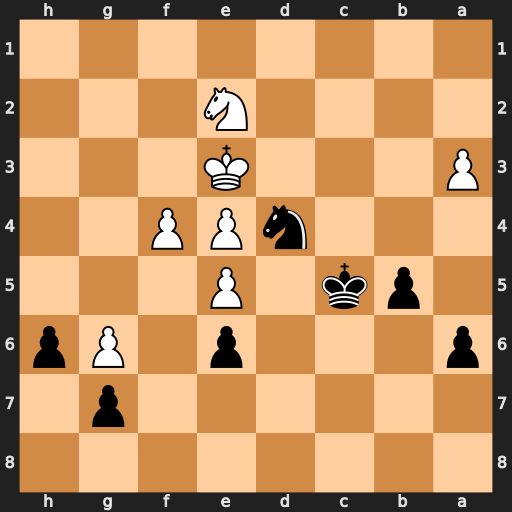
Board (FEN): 8/6p1/p3p1Pp/1pk1P3/3nPP2/P3K3/4N3/8
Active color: b
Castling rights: -
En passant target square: -
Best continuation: Nxe2 f5 exf5